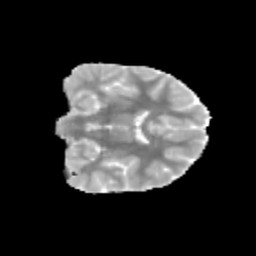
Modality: MD
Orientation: coronal
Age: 12
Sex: male
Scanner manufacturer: siemens
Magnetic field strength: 3 T
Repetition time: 3.8 s
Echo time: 0.07 s